Question: I would like to use a resource file to display the dialog box which is displayed on client click, i have tried the below however I am getting the result in the screen shot:
'''
<asp:Button ID="editview" runat="server" Text="<%$ Resources:btnEditViewText%>" CssClass="buttonlink"
OnClientClick="return confirm('<%$ Resources:btnEditViewText%>');"
CommandName="editview"
CommandArgument='<%# DataBinder.Eval(Container.DataItem, "Id")%>'/>
'''

I have seen a few people suggest setting this in the code behind however this control is wrapped in a repeater and I can only get a handle on it once the 'ItemCommand' event is triggered which requires the confirmation dialogue to have been confirmed.
This feels like a bit of a catch 22 and im out of ideas, any suggestions guys?
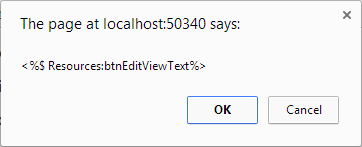
Answer: Thanks Ben, this worked
'''
protected void rptVessels_ItemDataBound(object sender, RepeaterItemEventArgs e)
{
Button button = (Button)e.Item.FindControl("editview");
button.OnClientClick = String.Format("return confirm('{0}')", GetLocalResourceObject("alertEditVesselText").ToString());
}
'''